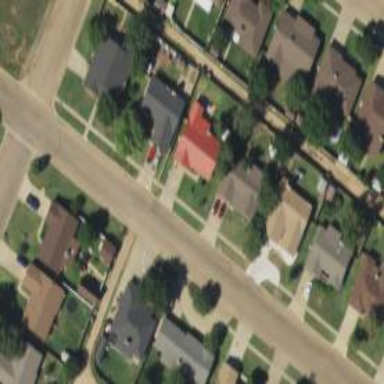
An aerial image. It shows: Alley classified as service road.